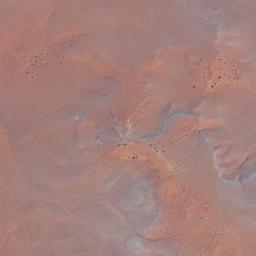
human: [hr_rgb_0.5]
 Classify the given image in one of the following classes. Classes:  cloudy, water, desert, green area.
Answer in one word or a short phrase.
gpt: desert